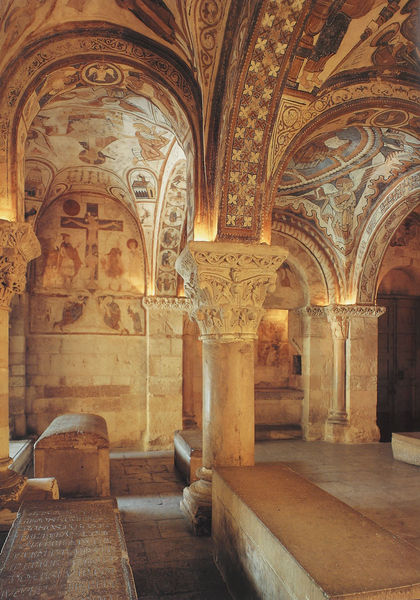
Titel: Pantheon San Isidoro von León
Standort: Léon, S. Isodoro (EU - E)
Schlagwörter: licht, säule, säulen, weiss, ornament, wand, steine, kirche, decke, mauer, rundbogen, kuppel, wandgemälde, truhe, gewölbe, kreuz, gruft, sarg, grab, kreuzigung, gräber, fresken, mausoleum, kapitel, krypta, sarkophag, deckegemälde, kripta, tonnegewölbe, saule, srakophag, graber, isidoro